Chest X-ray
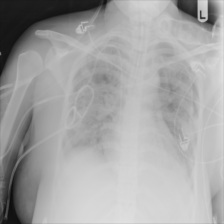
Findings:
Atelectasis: negative
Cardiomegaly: negative
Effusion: negative
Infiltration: negative
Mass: negative
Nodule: negative
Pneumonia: negative
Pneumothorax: negative
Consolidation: negative
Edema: negative
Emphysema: negative
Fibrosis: negative
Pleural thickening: negative
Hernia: negative